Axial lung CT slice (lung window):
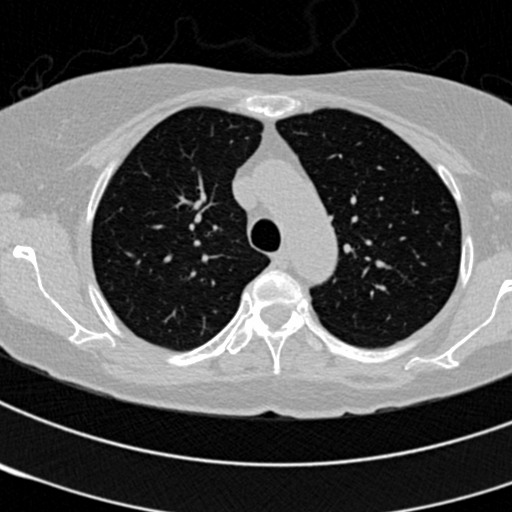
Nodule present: no